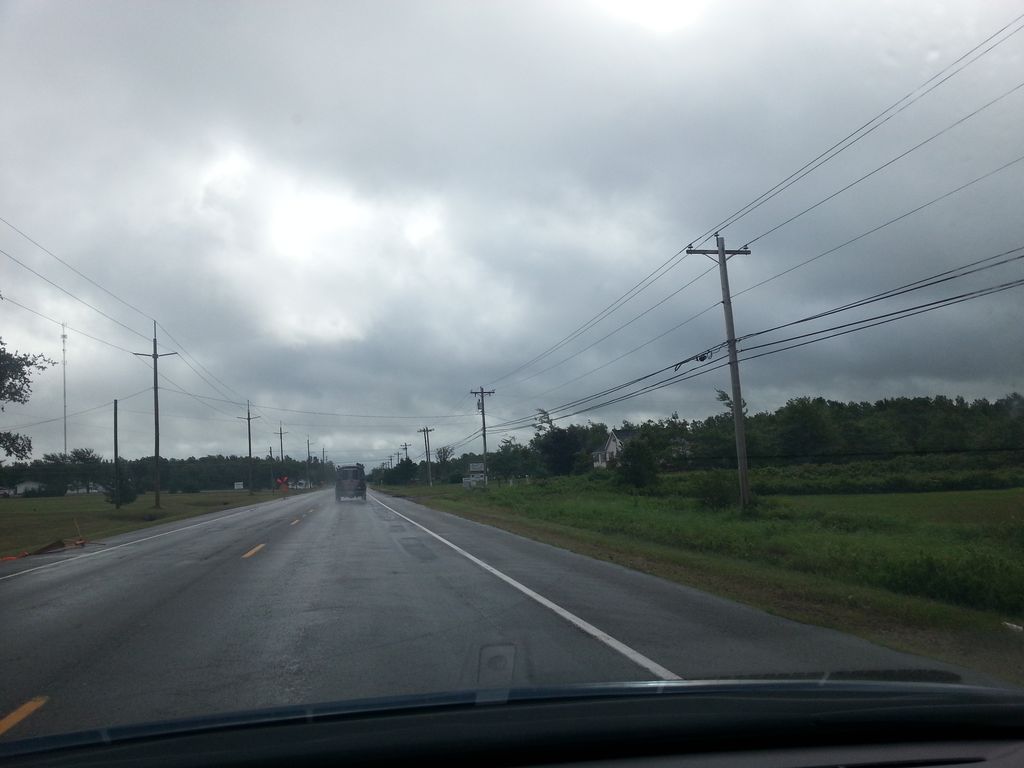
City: charlottetown